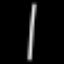
Label: line